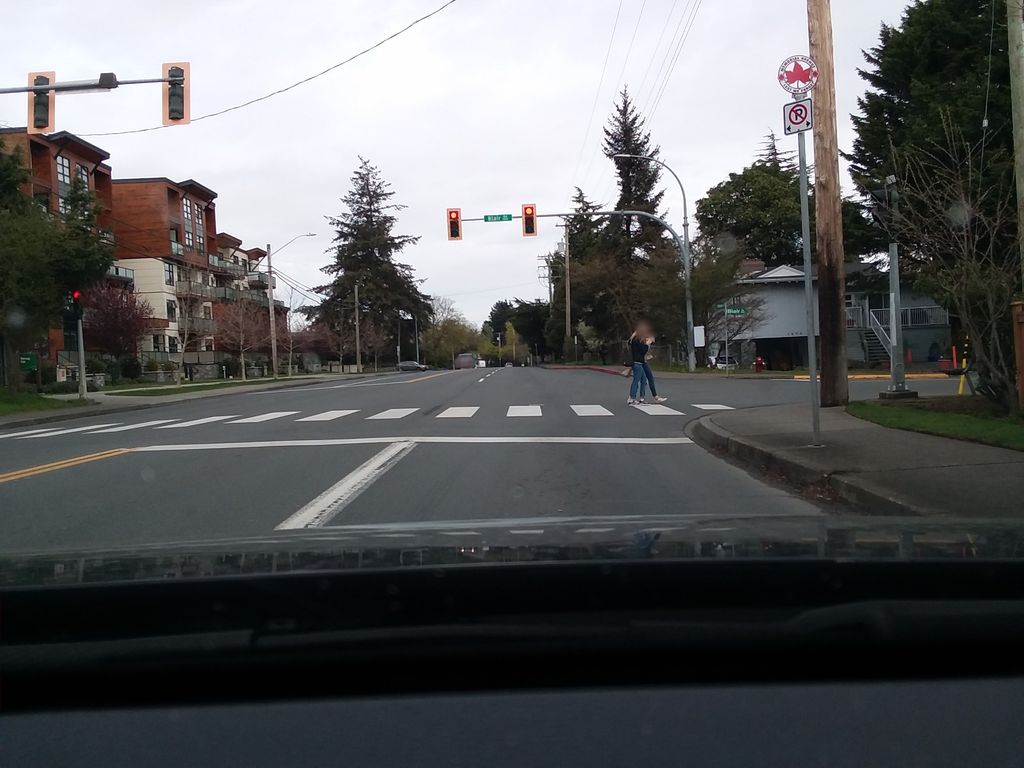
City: victoria